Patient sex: F
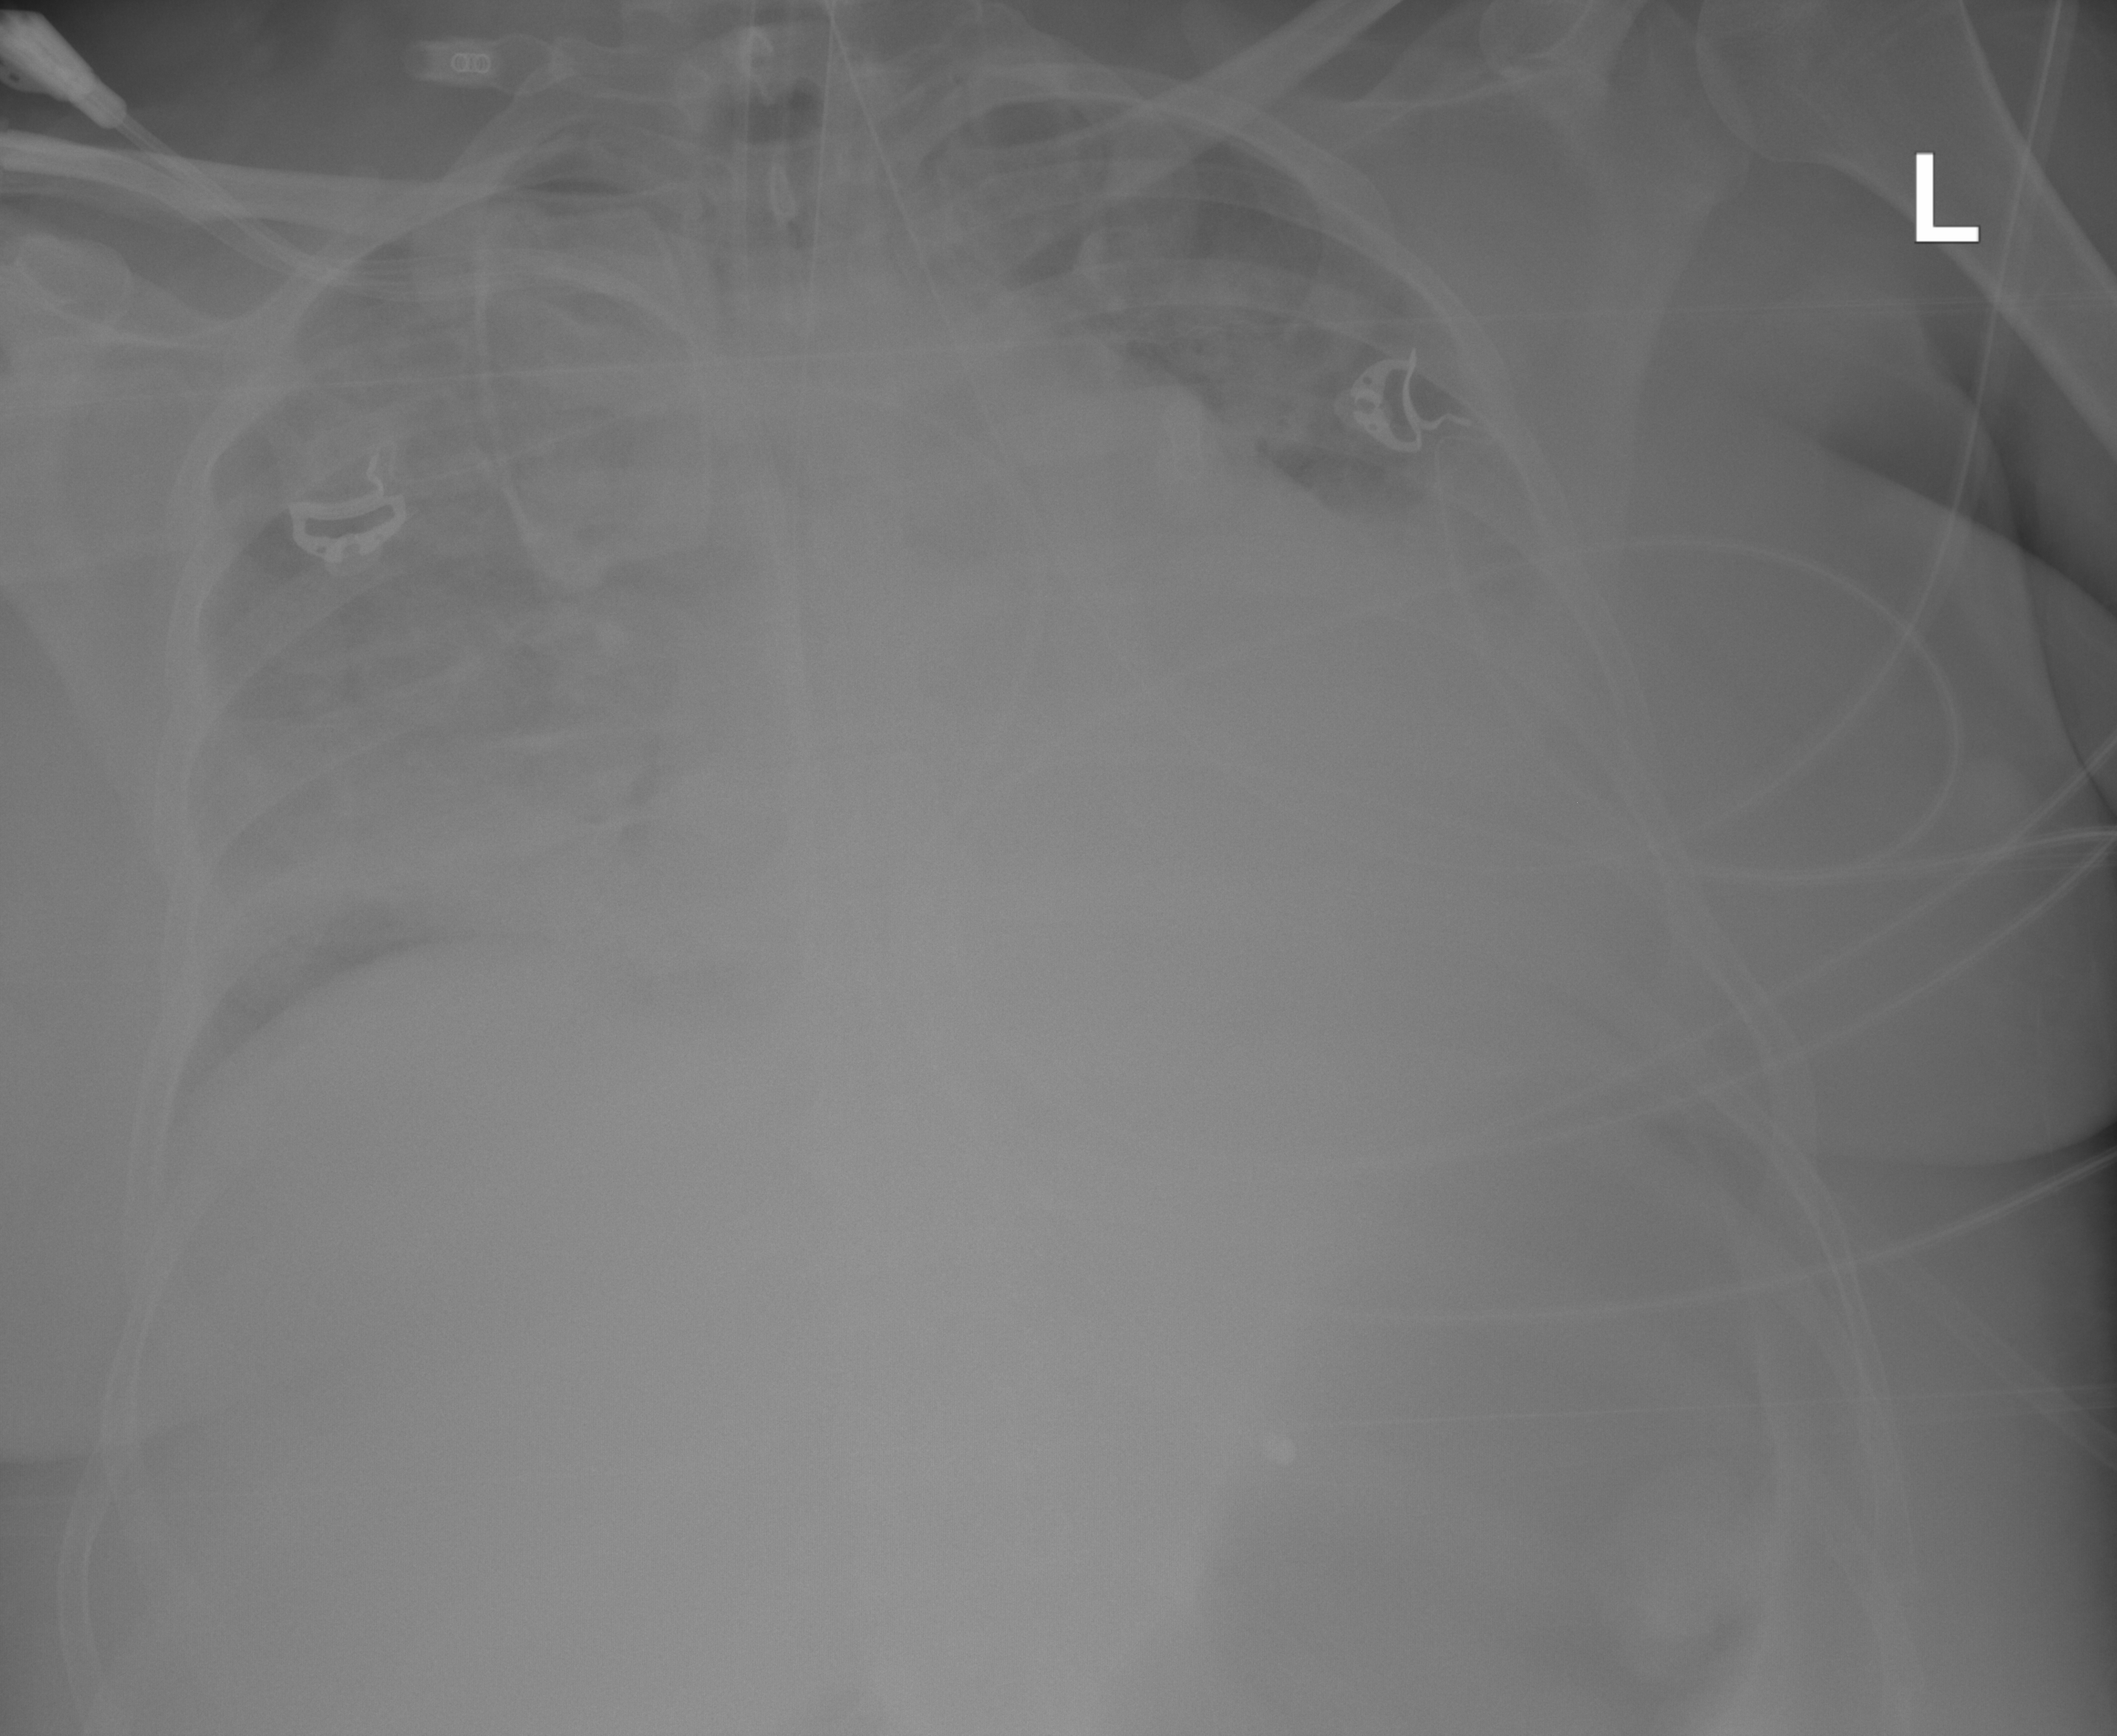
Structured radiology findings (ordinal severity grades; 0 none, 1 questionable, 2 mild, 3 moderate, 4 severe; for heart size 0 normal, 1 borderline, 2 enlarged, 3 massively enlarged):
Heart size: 2
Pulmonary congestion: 2
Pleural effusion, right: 0
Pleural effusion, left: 2
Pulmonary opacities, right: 3
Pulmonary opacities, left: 2
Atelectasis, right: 2
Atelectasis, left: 2